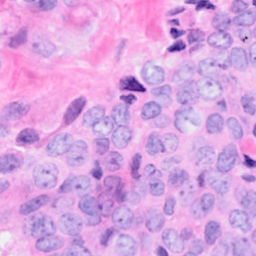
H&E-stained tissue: Breast